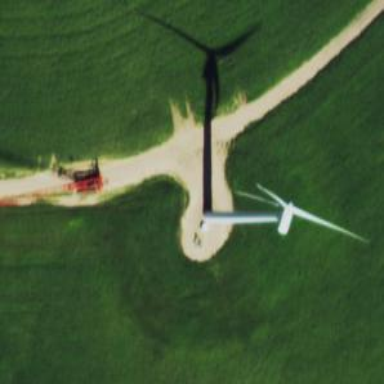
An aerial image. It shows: Wind generator using wind turbines of horizontal axis.